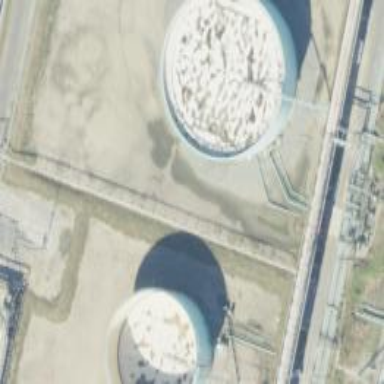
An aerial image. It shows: Storage tank that is man-made.